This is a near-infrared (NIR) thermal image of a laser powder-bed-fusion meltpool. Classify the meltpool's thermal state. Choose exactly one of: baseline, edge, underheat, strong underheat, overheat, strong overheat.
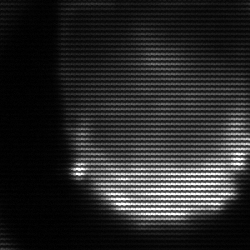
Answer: edge